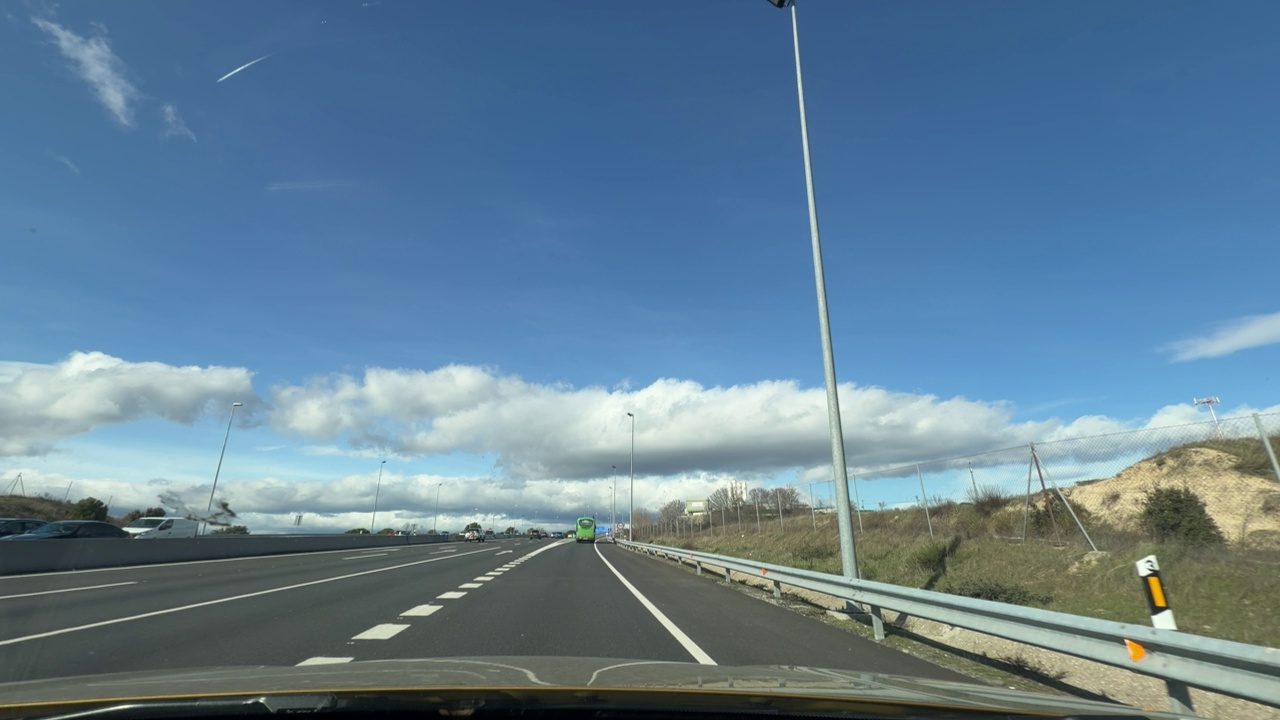
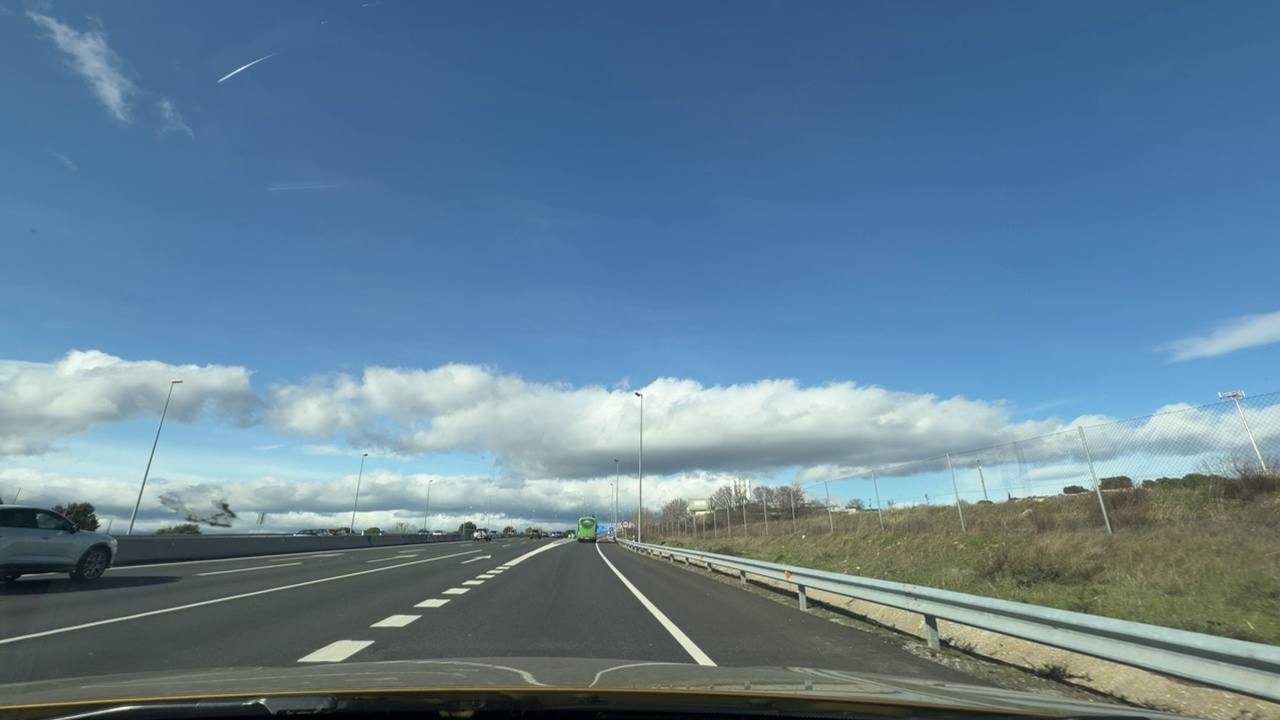
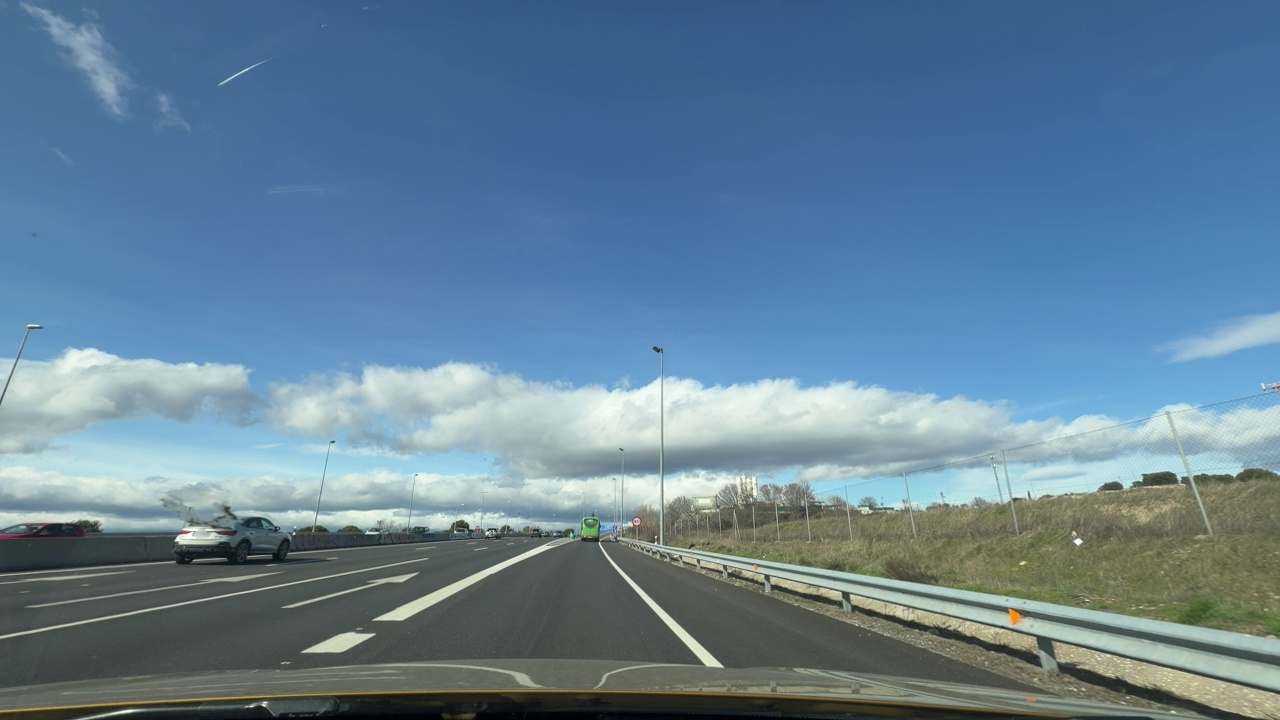
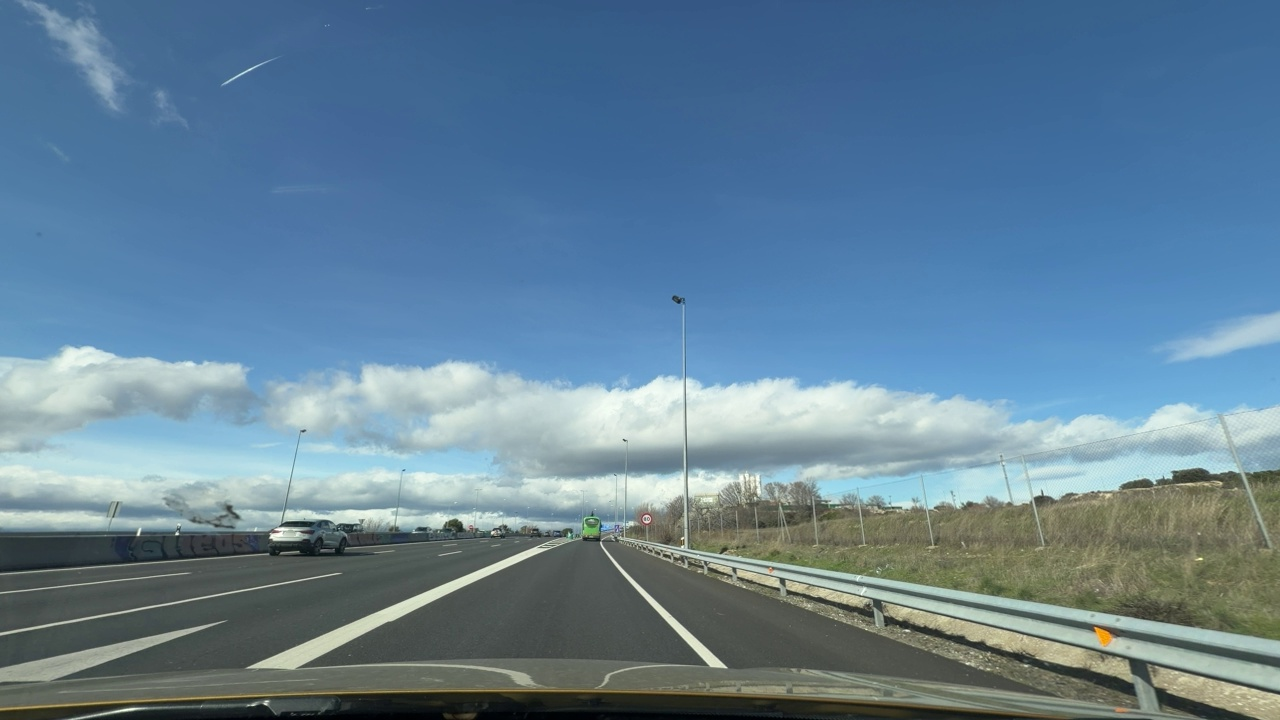
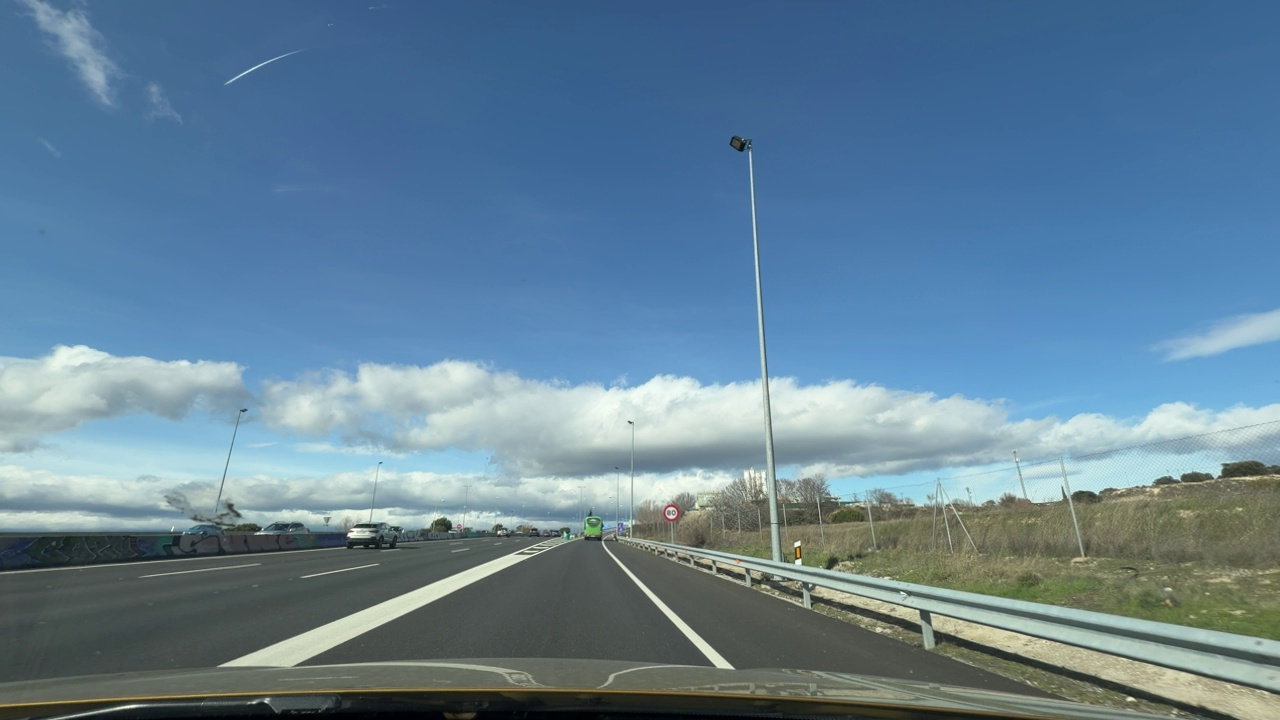
Situation: Speed limit adaptation
Question: Are multiple speed limit signs with different values visible?
Answer: No
Reasoning: One speed limit sign displaying one value appears.

Situation: Speed limit adaptation
Question: Is there a speed limit sign regulating the ego lane?
Answer: Yes
Reasoning: A speed limit sign is positioned on the roadside facing the ego direction of travel.

Situation: Speed limit adaptation
Question: What speed value is displayed on the visible speed limit sign?
Answer: 60
Reasoning: The visible speed limit sign displays 60 km/h.

Situation: Speed limit adaptation
Question: Is the ego vehicle traveling on a highway?
Answer: Yes
Reasoning: Multiple wide lanes and highway-style signage indicate a highway environment.

Situation: Speed limit adaptation
Question: Is the ego vehicle entering or exiting a highway?
Answer: Yes
Reasoning: A ramp with a continuous white lane indicates highway exit.

Situation: Speed limit adaptation
Question: Are speed bumps, crosswalks, or construction-related obstacles present in the ego lane?
Answer: No
Reasoning: There are no city like objects in the ego lane.